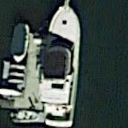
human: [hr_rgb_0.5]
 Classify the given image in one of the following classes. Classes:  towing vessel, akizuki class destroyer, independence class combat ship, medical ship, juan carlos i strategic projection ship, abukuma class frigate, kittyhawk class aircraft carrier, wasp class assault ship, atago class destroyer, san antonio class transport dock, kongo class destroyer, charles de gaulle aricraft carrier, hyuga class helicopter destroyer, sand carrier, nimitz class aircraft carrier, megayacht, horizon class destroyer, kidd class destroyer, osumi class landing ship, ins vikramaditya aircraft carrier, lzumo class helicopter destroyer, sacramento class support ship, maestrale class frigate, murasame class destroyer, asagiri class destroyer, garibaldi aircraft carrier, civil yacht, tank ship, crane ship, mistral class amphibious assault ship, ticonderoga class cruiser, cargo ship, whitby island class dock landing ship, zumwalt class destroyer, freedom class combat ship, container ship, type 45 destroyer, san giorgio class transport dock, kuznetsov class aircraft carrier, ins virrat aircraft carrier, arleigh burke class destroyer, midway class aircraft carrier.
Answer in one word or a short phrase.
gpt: Civil yacht